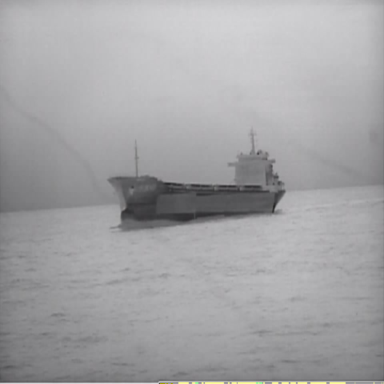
There is a liner in the infrared image.